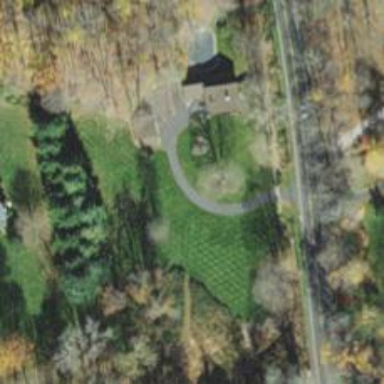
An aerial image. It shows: Driveway.